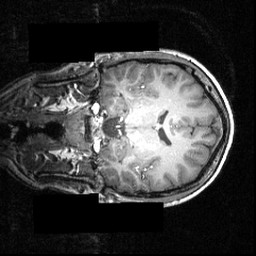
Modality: T1w
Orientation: coronal
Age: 16
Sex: male
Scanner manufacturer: siemens
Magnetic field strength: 3.951 T
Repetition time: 1.5 s
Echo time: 0.00335 s